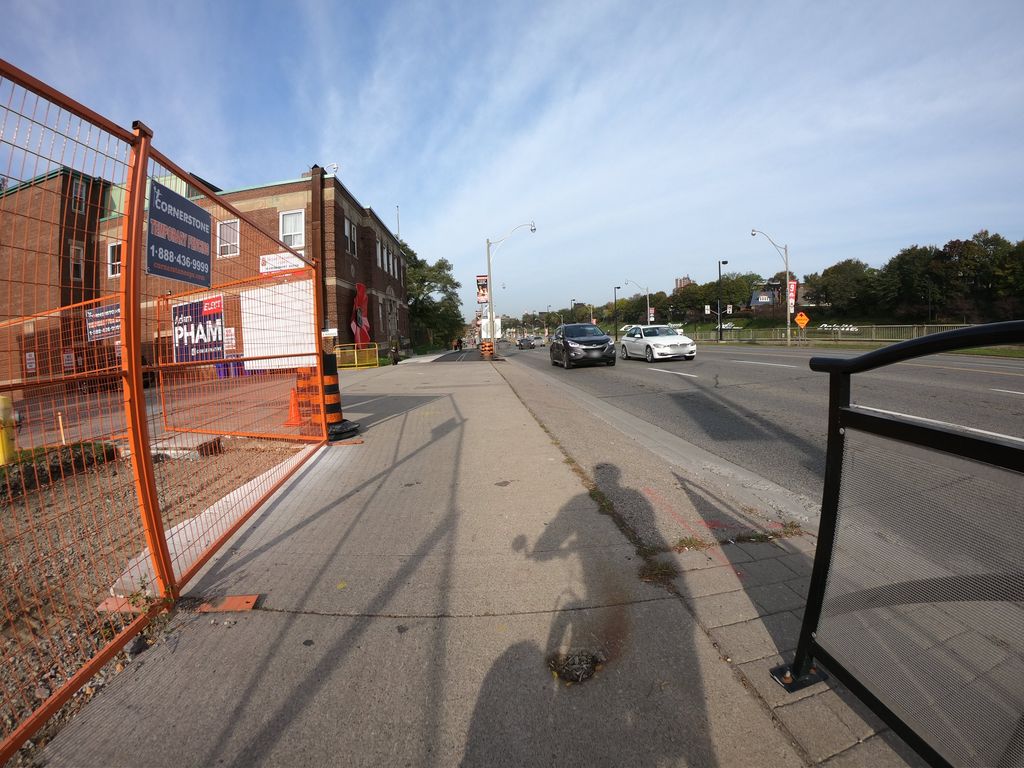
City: toronto